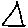
Label: triangle